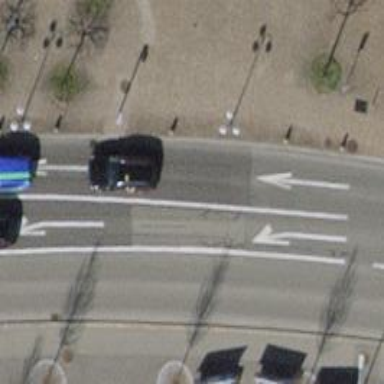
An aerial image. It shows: Tertiary road with asphalt surface. There is separate sidewalk along the road.